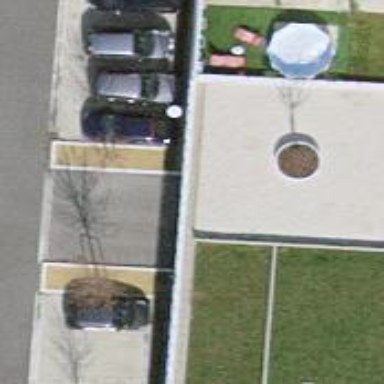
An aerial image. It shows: Entrance to parking area with garage boxes.